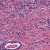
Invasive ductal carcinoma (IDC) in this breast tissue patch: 1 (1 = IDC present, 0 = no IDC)